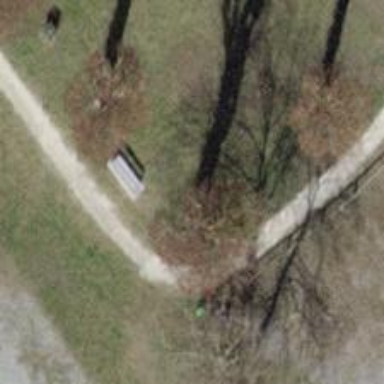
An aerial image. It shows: Deciduous broadleaved tree in park.